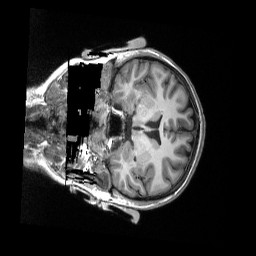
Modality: T1w
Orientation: coronal
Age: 21
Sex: female
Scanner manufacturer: siemens
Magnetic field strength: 3 T
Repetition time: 2.3 s
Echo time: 0.00298 s